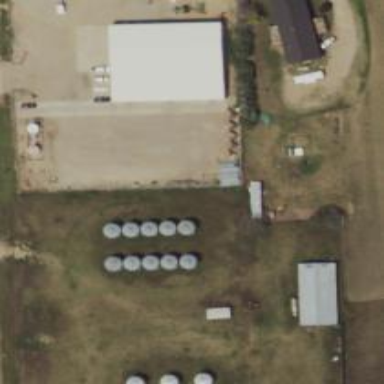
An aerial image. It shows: Silo.